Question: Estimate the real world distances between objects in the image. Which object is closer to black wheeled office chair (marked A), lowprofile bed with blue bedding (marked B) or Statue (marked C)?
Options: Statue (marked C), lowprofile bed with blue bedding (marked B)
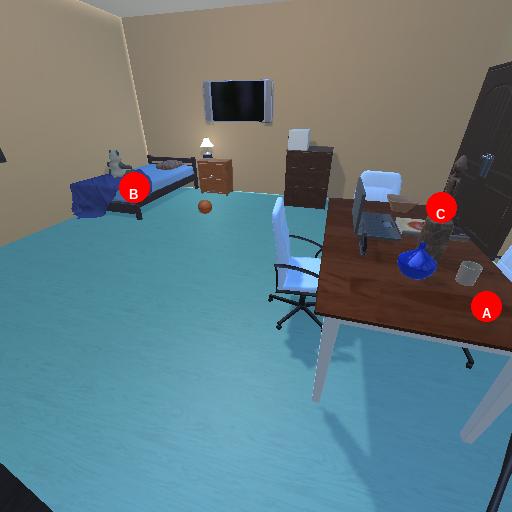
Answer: Statue (marked C)